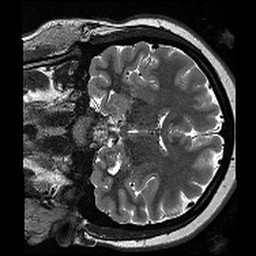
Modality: T2w
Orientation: coronal
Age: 21
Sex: female
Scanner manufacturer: siemens
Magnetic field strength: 3 T
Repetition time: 13.15 s
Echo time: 0.082 s